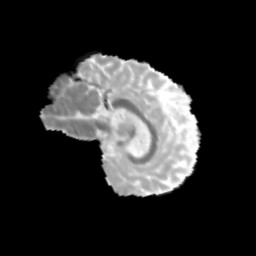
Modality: MD
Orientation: sagittal
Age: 12
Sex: female
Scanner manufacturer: siemens
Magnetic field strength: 3 T
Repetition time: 3.8 s
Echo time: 0.07 s